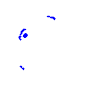
Particle: kaon